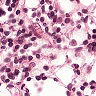
Metastatic tissue present: no